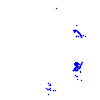
Particle: kaon